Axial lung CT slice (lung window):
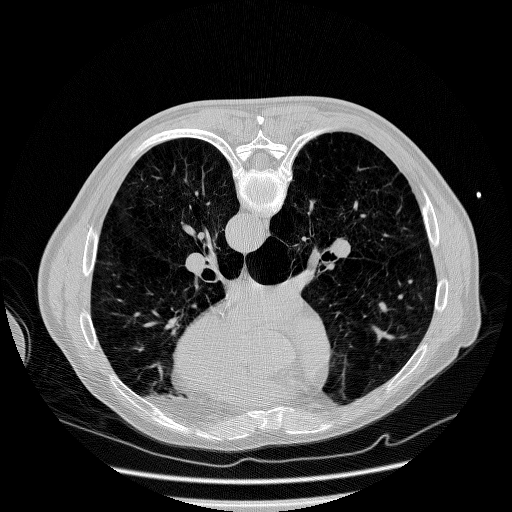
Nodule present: no